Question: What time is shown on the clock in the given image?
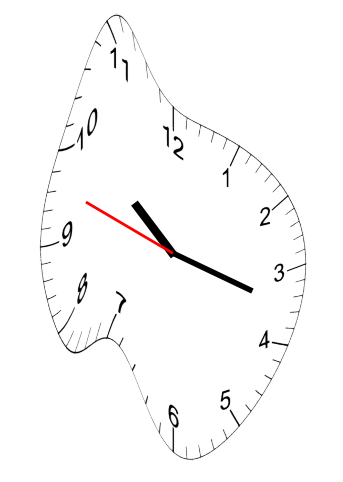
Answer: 10:17:48